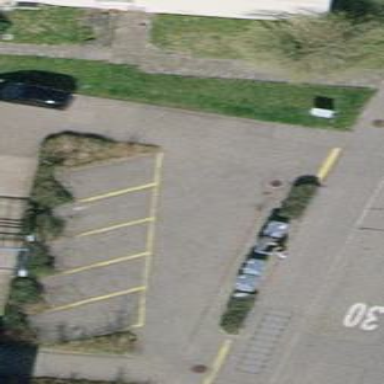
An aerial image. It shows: Parking area with surface.